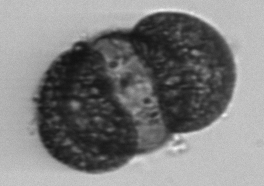
Label: pollen